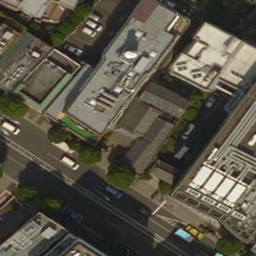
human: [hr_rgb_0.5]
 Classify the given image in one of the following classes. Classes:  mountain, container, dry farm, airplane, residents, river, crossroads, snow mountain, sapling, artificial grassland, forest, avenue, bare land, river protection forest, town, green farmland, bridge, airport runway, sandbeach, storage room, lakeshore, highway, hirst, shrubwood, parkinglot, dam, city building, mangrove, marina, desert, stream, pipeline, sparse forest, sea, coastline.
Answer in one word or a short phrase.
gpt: city building